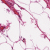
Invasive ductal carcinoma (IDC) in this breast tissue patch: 0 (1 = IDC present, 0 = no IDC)